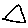
Label: triangle